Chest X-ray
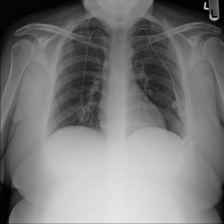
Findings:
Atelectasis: negative
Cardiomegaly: negative
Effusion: negative
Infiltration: negative
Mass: negative
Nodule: negative
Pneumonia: negative
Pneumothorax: negative
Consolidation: negative
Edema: negative
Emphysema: negative
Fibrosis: negative
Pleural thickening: negative
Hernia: negative